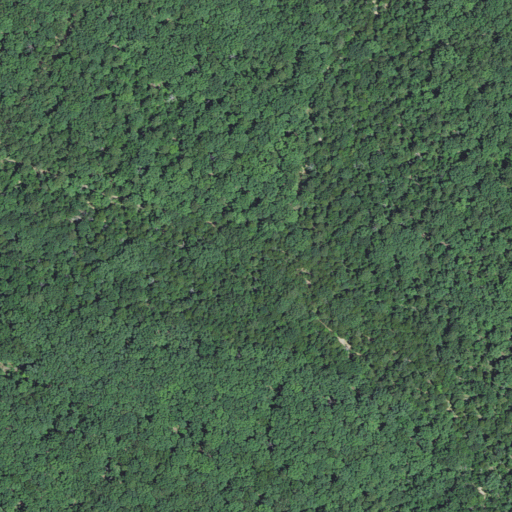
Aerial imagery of valley in Missouri named Slabtown Valley containing deciduous forest, mixed forest, and evergreen forest